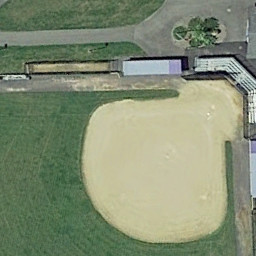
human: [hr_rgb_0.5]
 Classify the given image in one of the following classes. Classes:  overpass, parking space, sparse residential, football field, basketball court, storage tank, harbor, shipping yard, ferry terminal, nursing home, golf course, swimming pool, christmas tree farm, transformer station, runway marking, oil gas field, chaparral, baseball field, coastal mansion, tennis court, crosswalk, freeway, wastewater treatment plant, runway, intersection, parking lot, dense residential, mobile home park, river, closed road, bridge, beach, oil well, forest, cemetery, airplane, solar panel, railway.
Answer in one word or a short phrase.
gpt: baseball field